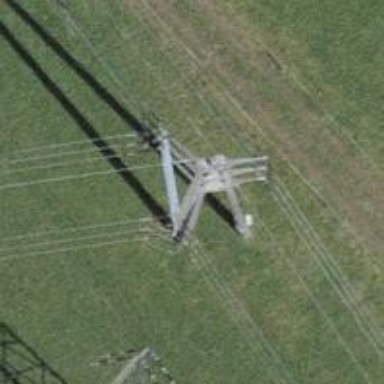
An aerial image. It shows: Power line in the image.